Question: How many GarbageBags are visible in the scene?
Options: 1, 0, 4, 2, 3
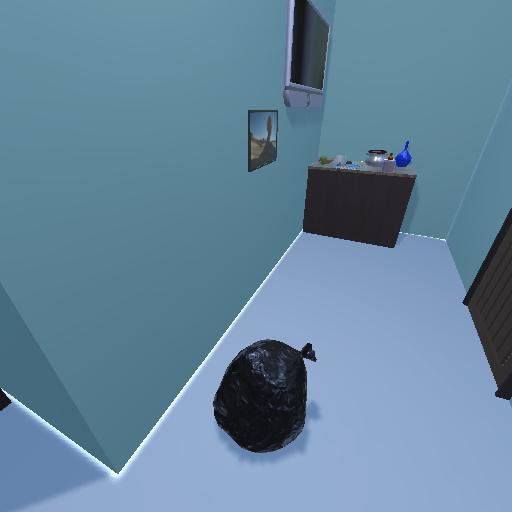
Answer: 1